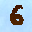
Label: 6